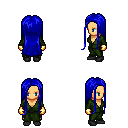
a pixel art fantasy rpg character, female body template, human, tanned skin, green robe, gold greaves, blue extra-long hairstyle, gold gloves, black shoes, four views (front, back, left, right), 2x2 character sprite sheet, small pixel art, hard edges, no anti-aliasing